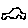
Label: car